Interaction volume radius: 5 \u00c5
Interaction volume height: 10 \u00c5
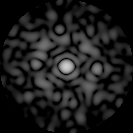
Disorder parameter: 0.8719